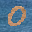
Label: 0